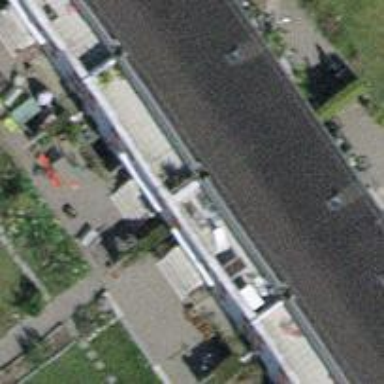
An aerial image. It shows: Terrace building.